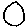
Label: circle